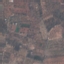
Land use / land cover class: PermanentCrop